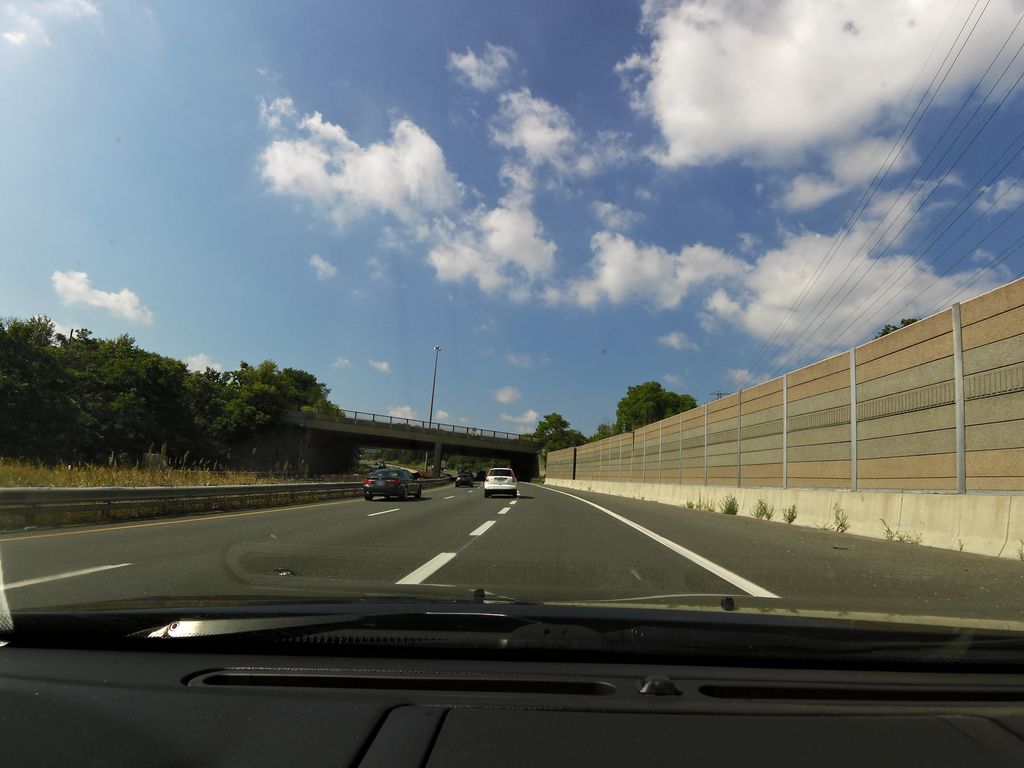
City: hamilton